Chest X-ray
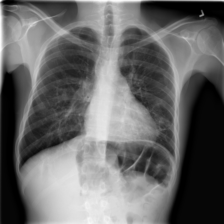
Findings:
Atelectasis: positive
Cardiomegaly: negative
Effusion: negative
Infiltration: negative
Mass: negative
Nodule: negative
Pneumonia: negative
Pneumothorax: positive
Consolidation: negative
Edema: negative
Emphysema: negative
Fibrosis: negative
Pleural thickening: negative
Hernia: negative